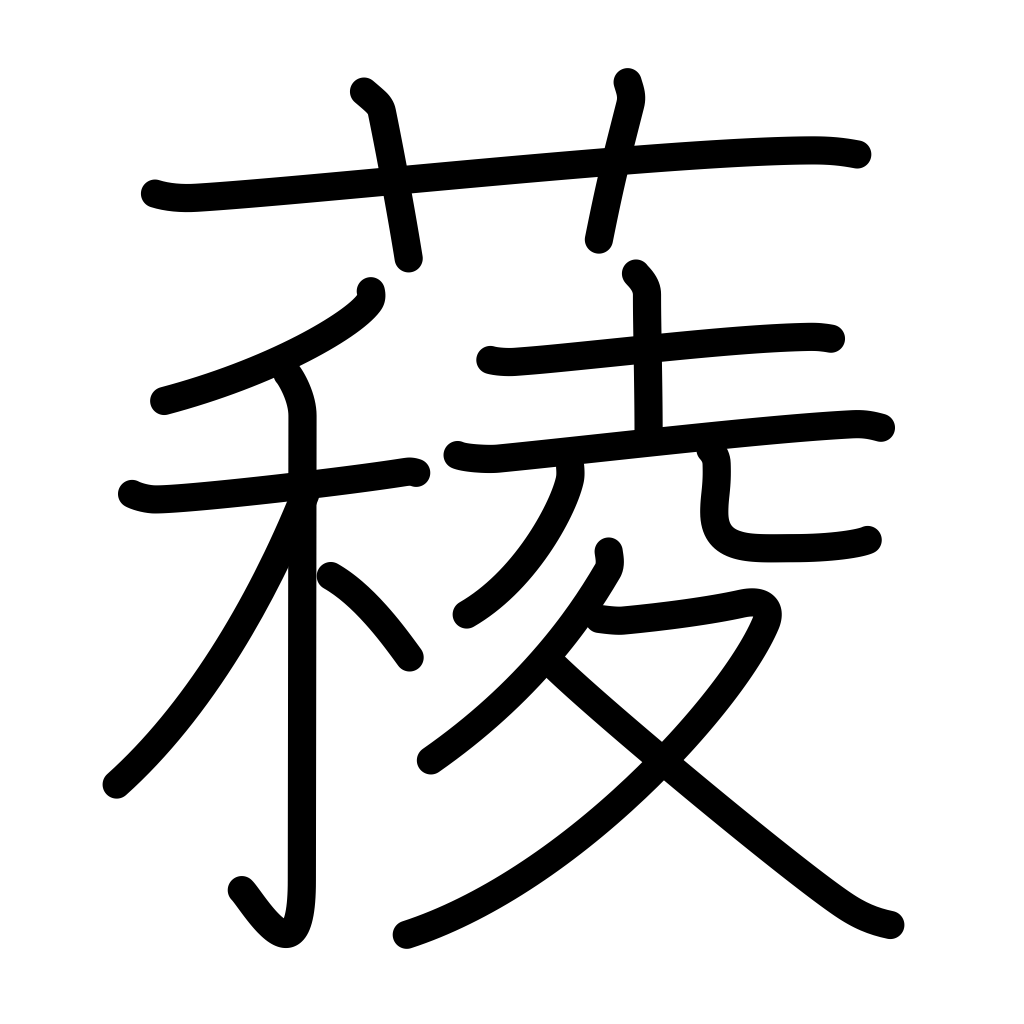
Meaning: spinach